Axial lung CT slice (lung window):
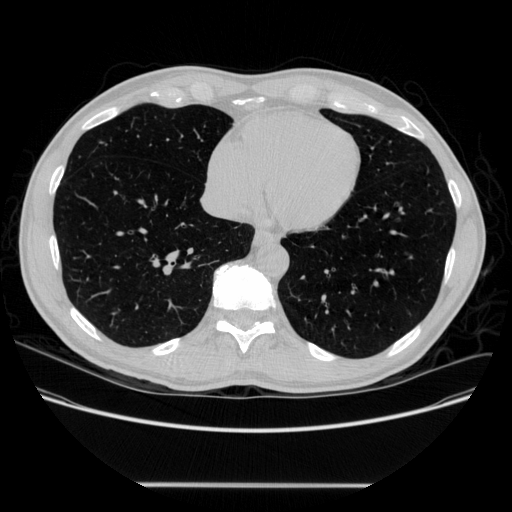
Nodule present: no